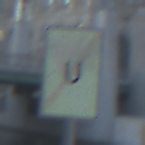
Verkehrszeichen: EndeUmleitung
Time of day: SunriseSunset
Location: Outdoor (Urban)
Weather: Clear
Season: NotSpecified
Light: Natural